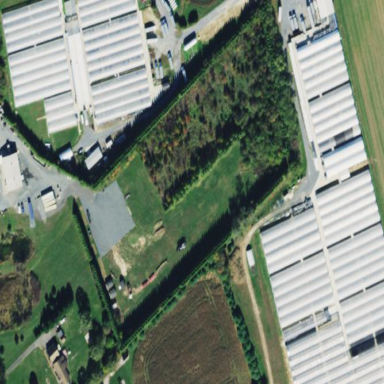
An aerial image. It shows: Greenhouse used for horticulture.